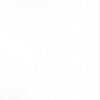
Label: dusty